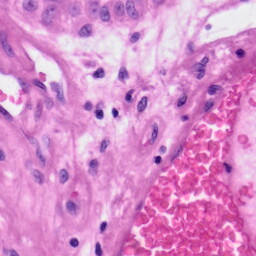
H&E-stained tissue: Skin